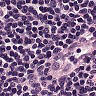
Metastatic tissue present: no